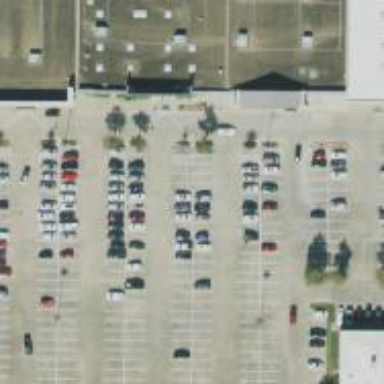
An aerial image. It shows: Parking space.